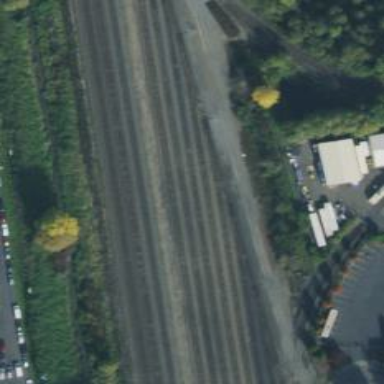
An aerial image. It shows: Railway yard.